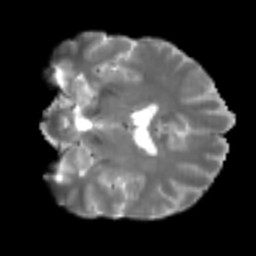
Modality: T2w
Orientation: coronal
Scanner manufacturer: siemens
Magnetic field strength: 3 T
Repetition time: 4 s
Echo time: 0.0594 s